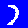
Digit: 7